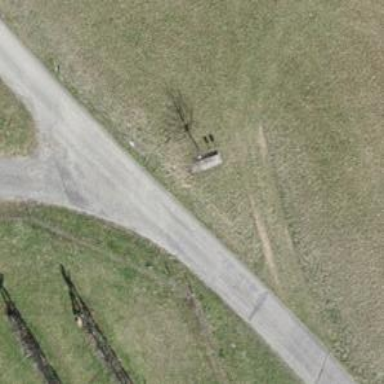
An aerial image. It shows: Bench.